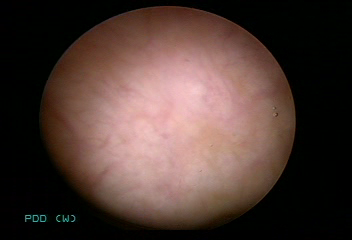
Modality: WLC
Class: Normal mucosa
Bladder cancer association: No